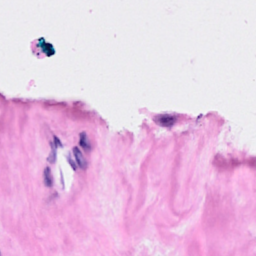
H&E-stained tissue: Breast